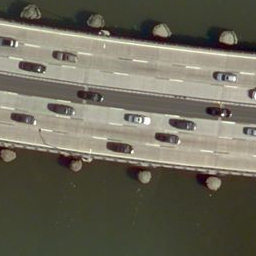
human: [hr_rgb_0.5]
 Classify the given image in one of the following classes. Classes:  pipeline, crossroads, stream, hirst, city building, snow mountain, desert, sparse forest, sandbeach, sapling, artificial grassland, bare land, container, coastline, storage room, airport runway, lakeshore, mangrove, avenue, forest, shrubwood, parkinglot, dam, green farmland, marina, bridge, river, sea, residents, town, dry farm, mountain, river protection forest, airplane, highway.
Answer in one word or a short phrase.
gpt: bridge